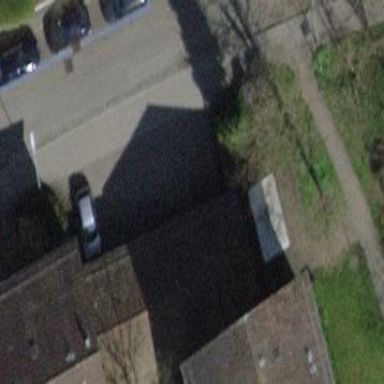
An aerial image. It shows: Garages with hipped roofs.